Question: I am working on android project and in my project I need line graph,the graph should be like image displayed below .

Please help me :),
thanks in advance.
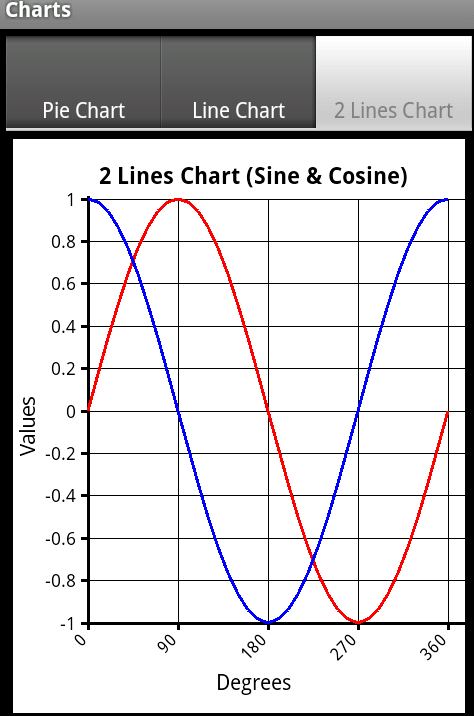
Answer: Use a achartengine
<URL>
A tutorial of line graph
<URL>
<URL>